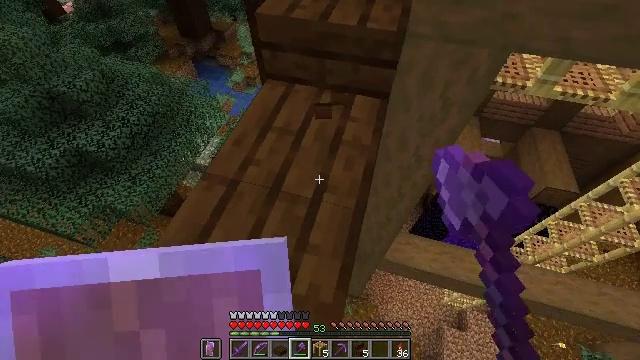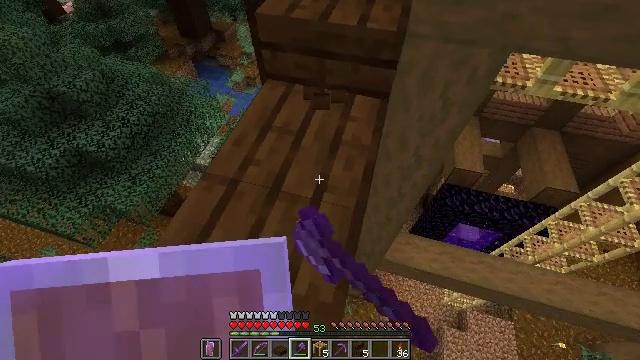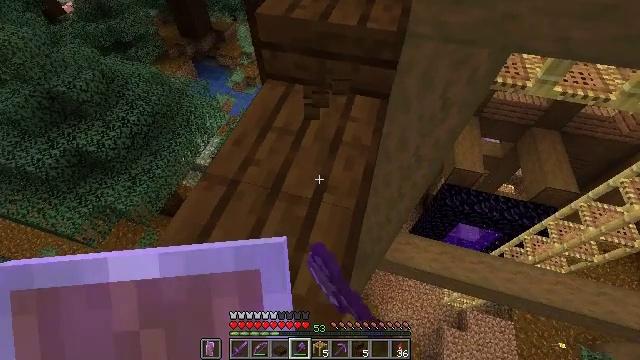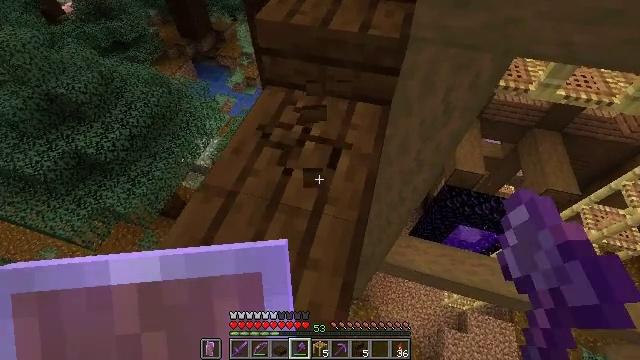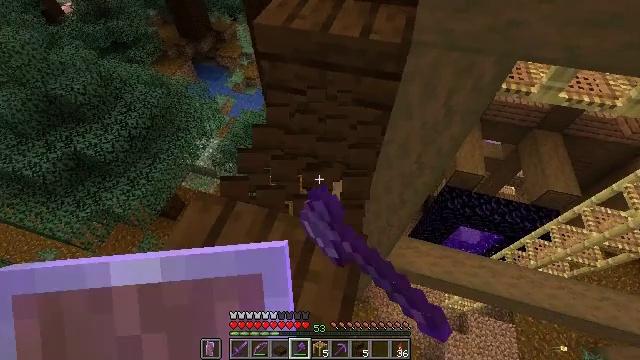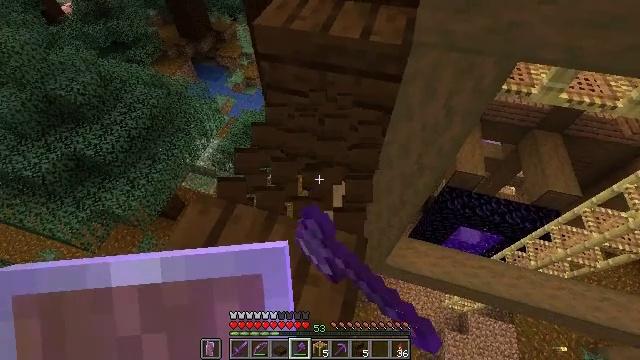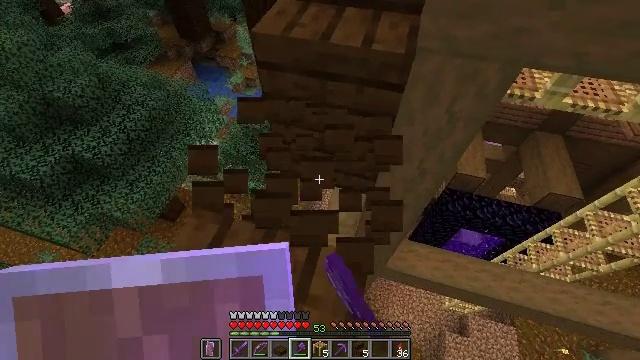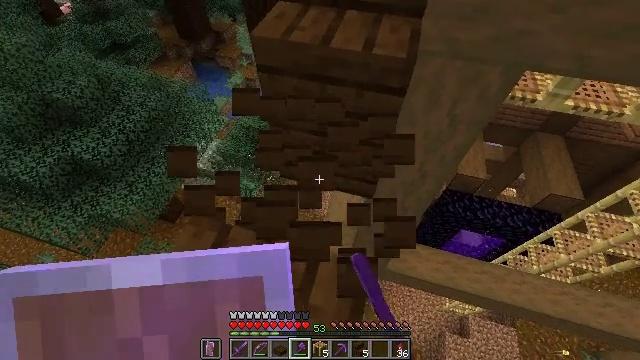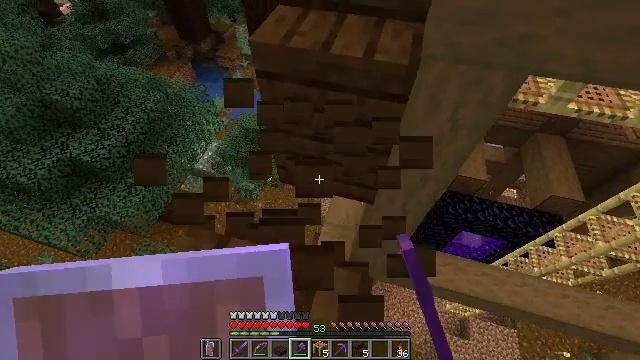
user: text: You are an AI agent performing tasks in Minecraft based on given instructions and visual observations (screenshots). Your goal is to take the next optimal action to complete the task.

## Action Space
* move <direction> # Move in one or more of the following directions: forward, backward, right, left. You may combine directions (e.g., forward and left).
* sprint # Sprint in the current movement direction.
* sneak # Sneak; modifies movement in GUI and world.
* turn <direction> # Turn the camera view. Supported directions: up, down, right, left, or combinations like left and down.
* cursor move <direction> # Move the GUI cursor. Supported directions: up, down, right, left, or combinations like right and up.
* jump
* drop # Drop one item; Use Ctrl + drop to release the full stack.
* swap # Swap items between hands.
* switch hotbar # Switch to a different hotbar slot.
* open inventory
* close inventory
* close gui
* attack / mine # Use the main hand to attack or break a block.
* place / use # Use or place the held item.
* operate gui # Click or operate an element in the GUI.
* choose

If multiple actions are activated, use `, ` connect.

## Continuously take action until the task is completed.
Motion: motion action
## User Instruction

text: Destroy the dark oak slab to recycle it.
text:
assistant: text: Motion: sneak, attack / mine
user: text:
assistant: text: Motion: move forward, sneak, attack / mine
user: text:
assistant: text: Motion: move forward, sneak, attack / mine
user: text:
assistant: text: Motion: move forward, sneak, attack / mine
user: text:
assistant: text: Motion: move forward, sneak, attack / mine
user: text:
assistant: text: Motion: move forward, sneak
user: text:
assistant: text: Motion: move forward, sneak
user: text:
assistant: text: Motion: move forward, sneak
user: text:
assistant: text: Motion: sneak